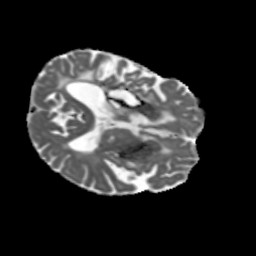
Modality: MD
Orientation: axial
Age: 58
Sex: male
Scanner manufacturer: siemens
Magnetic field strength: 3 T
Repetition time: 5.47 s
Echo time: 0.0854 s